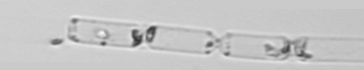
Label: Cerataulina_pelagica